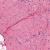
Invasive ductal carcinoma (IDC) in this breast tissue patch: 0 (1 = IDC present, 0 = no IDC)